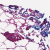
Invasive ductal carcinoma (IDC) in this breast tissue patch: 0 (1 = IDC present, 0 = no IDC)